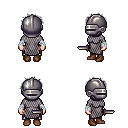
a pixel art fantasy rpg character, female body template, human, light skin, chain mail, metal pants, gray bedhead hairstyle, metal helm, white cloth bandages, brown shoes, dagger, four views (front, back, left, right), 2x2 character sprite sheet, small pixel art, hard edges, no anti-aliasing